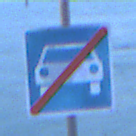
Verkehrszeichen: EndeKraftfahrstrasse
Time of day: Dawn
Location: Outdoor (Urban)
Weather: PartlyCloudy
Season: NotSpecified
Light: Natural